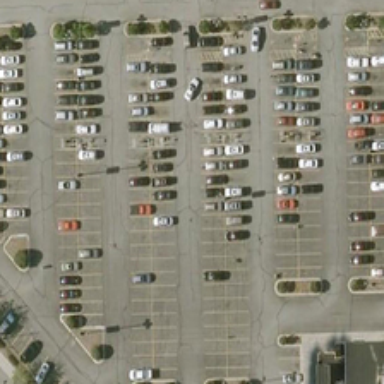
Many cars are parked in a large parking lot with some sparse green trees .